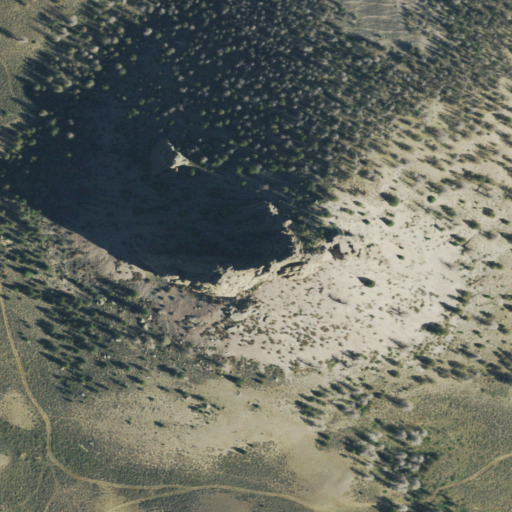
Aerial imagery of mountain in Colorado named Prosser Rock containing evergreen forest, grassland, shrub, and barren land